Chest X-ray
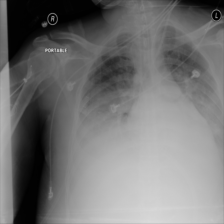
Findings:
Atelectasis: negative
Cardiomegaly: negative
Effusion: positive
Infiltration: negative
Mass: negative
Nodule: negative
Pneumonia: negative
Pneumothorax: negative
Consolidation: negative
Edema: negative
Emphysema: negative
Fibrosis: negative
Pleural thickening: negative
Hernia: negative